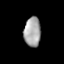
Tissue: lung
Cell type: Endothelial cells
Senescence score: 0.6615
Nuclear area (px): 483
Mean DAPI intensity: 165.503